Question: Actually I am using action bar button in my app. Its running good in jelly bean but causing problems with 2.3 version of android. It's crashing while running on 2.3 with there is nothing any problem related to jelly bean.

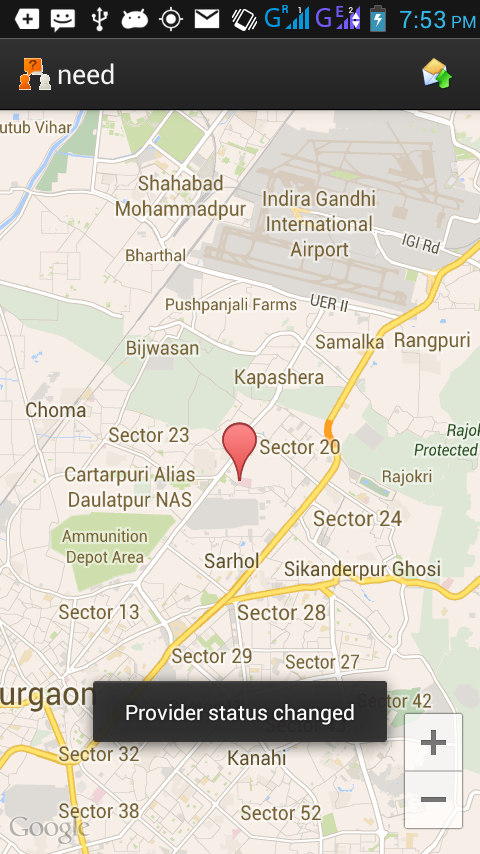
Answer: Use actionbar sherlock library
<URL>
<URL>
Also see example . Now u have to extend SherlockActivity for Activity .